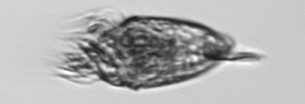
Label: Tontonia_appendiculariformis